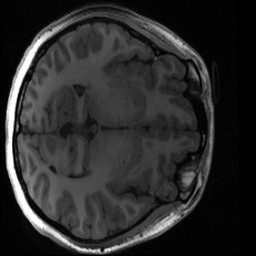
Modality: T1w
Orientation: axial
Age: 18
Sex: female